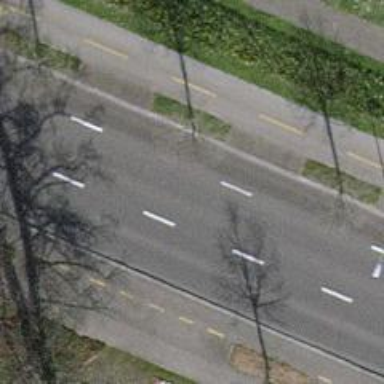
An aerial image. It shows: Avenue lined with trees.